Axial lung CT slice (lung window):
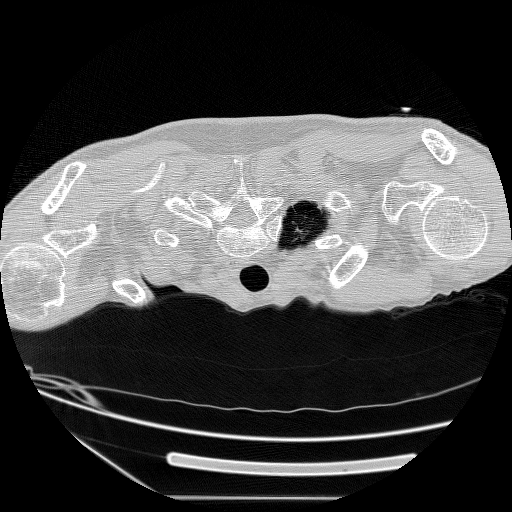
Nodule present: no